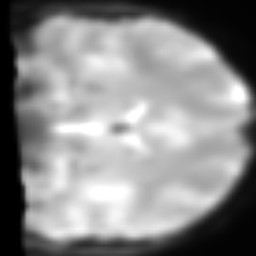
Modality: T1w
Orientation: coronal
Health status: healthy
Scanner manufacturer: siemens
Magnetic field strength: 3 T
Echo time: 0.00298 s